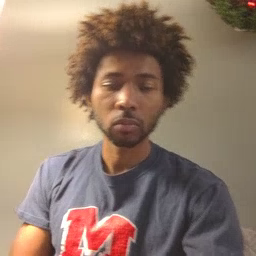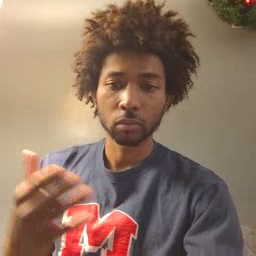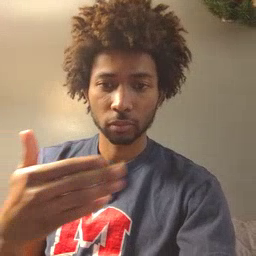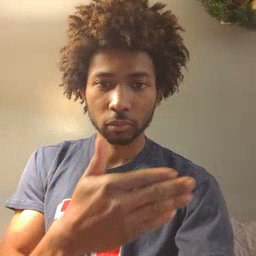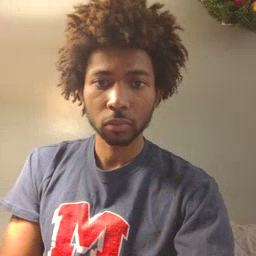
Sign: fish